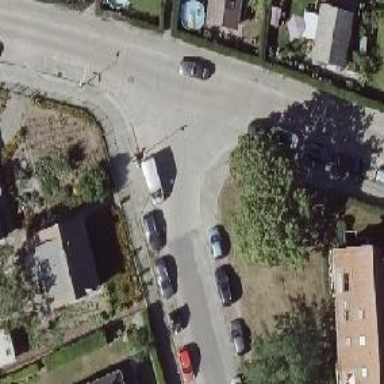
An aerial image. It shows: Residential road with concrete plates surface. There are sidewalks on both sides.